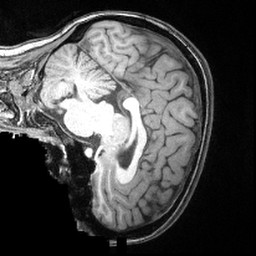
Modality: T1w
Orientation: sagittal
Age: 28
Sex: female
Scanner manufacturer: siemens
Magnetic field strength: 3 T
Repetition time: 2.4 s
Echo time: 0.00374 s